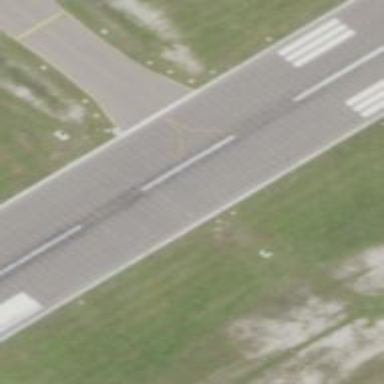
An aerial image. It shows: Runway surface made of asphalt at airport.